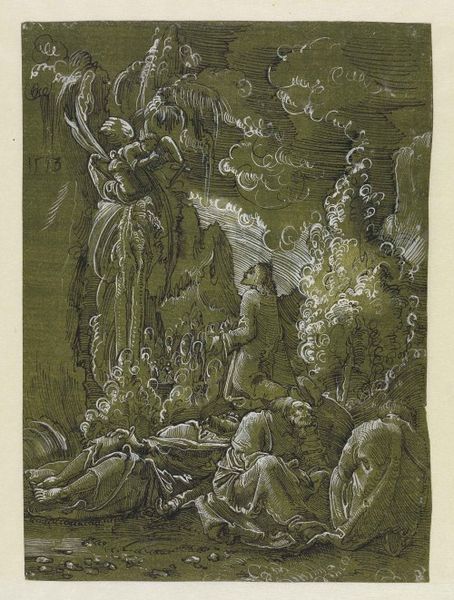
Titel: Christus am Ölberg
Künstler: Albrecht Altdorfer (Kopie)
Standort: Karlsruhe
Institution: Staatliche Kunsthalle Karlsruhe
Schlagwörter: baum, dunkel, feuer, flügel, gott, himmel, mann, weiß, wolken, bäume, gelb, grün, landschaft, menschen, sitzen, bewegung, kreide, männer, nacht, rücken, schwarz, skizze, zeichnung, blick, tuch, weg, bart, barock, mensch, steine, tod, bild, natur, büsche, kirche, rauch, boden, gewand, mantel, gewänder, pflanzen, engel, liegen, schlafende, grafik, graphik, linien, weisshöhung, striche, tusche, kreuz, geheimnis, traum, hocken, druck, schraffur, schraffuren, radierung, stich, knien, beten, mensche, christus, jesus, blitz, hölle, leiden, knieend, kniend, vision, erscheinung, dürer, anbetung, blasen, unheimlich, gewölk, verkündigung, grell, verbrennung, gell, apostel, höhung, zecihnung, ölberg, anbedung, gethsemane, albrecht dürrer, getsemane, erscheinun, deckweiss, ze, b#ume, 1513, deckweis, dautm, auserwähl